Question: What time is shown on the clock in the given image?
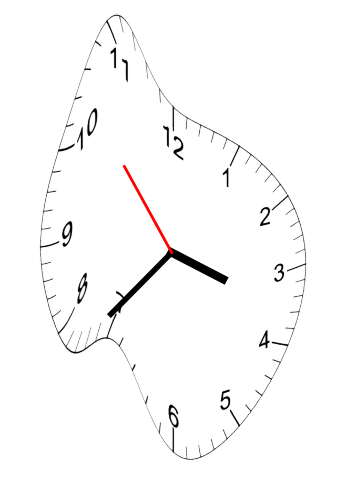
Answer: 03:36:53